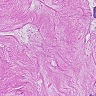
Metastatic tissue present: yes